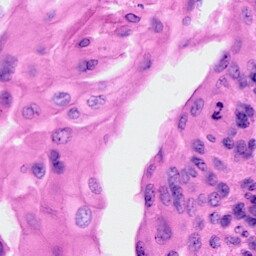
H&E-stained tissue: Cervix